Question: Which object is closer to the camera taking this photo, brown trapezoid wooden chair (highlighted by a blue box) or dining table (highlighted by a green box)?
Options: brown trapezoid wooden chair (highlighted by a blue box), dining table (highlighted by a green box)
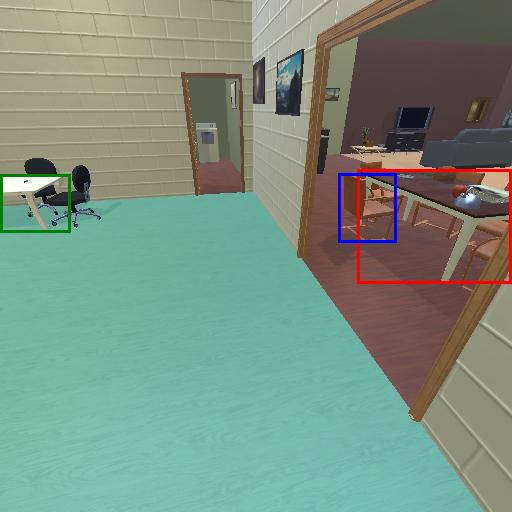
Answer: brown trapezoid wooden chair (highlighted by a blue box)